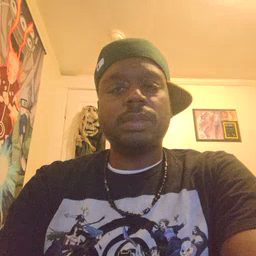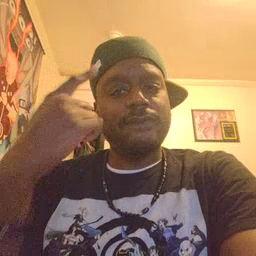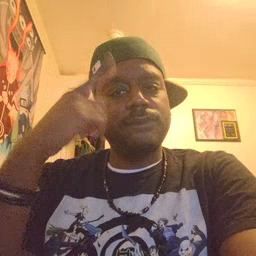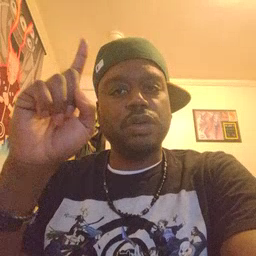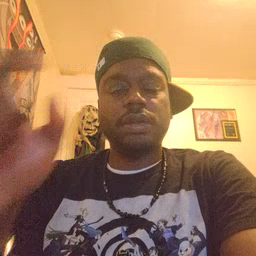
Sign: for